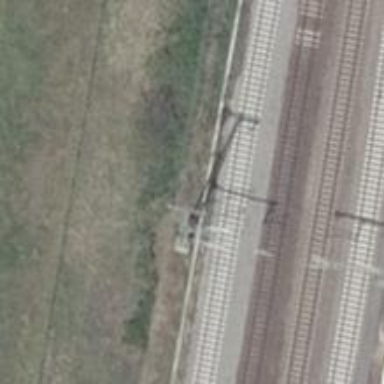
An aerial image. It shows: Power pole.